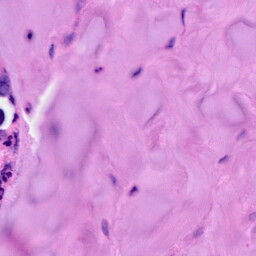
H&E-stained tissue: Breast